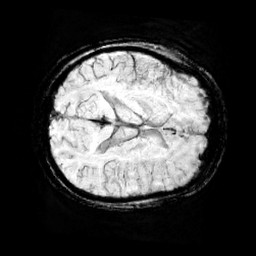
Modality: minIP
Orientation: axial
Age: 12
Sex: male
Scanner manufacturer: siemens
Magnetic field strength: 3 T
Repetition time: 0.027 s
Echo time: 0.02 s